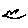
Label: bird